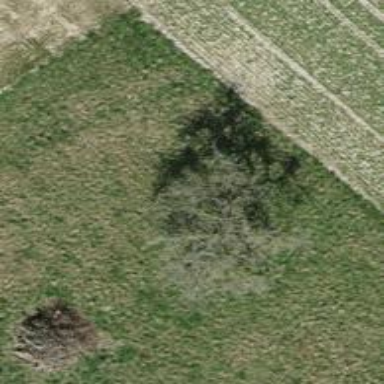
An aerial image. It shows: Agricultural area with deciduous broadleaved trees.